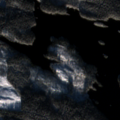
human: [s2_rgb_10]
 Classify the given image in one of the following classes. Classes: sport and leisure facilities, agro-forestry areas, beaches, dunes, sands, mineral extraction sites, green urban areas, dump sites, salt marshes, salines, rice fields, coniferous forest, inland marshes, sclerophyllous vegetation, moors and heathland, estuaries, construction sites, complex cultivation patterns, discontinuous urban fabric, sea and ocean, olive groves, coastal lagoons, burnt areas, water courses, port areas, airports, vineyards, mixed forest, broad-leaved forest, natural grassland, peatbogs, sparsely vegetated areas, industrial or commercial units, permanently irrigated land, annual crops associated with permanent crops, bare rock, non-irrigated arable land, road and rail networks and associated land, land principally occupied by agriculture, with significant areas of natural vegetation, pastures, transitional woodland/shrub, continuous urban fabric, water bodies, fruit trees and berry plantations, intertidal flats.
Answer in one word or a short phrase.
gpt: coniferous forest, mixed forest, water bodies